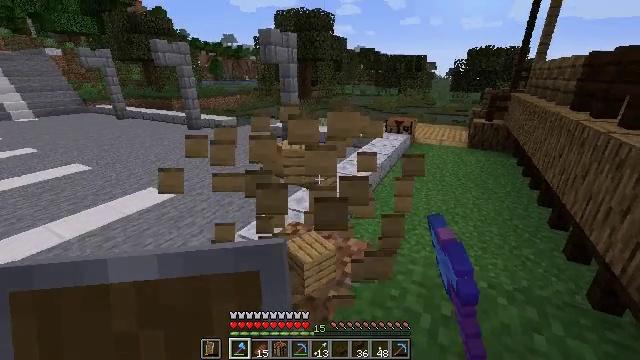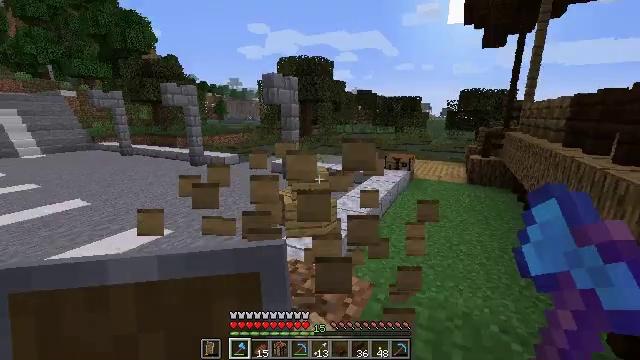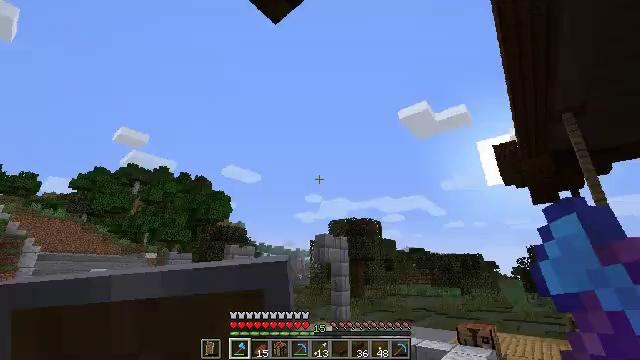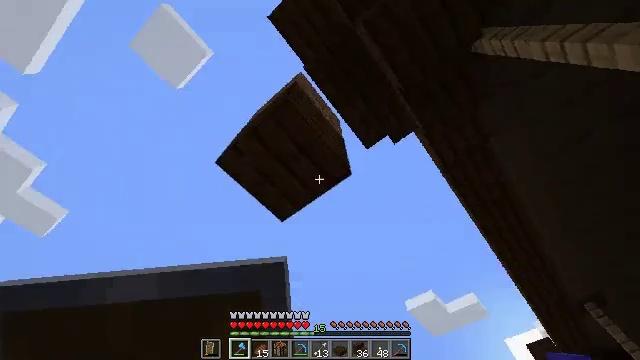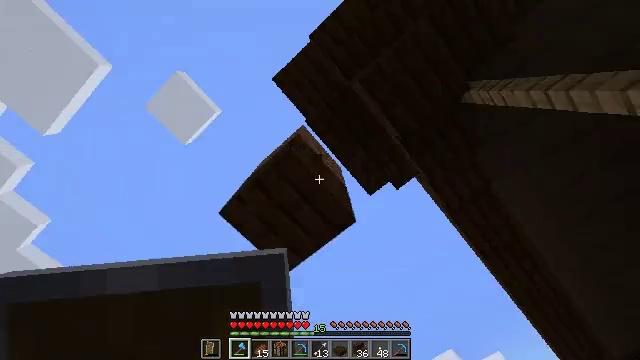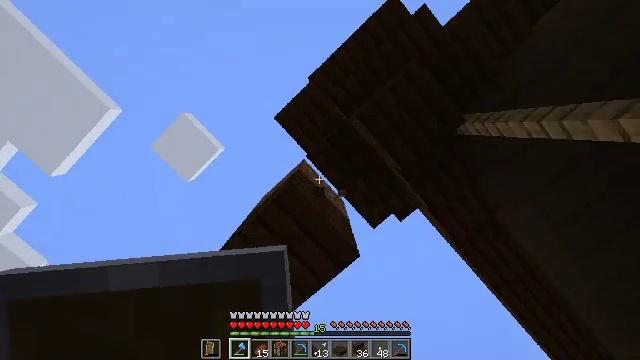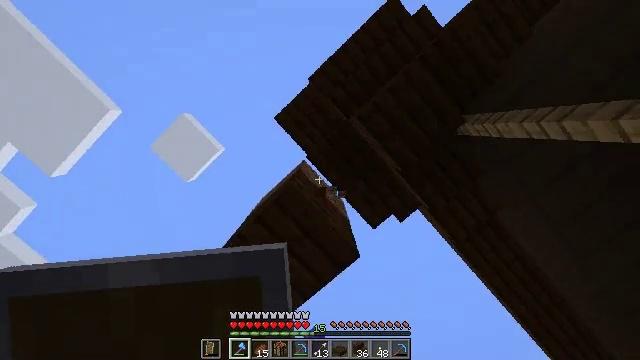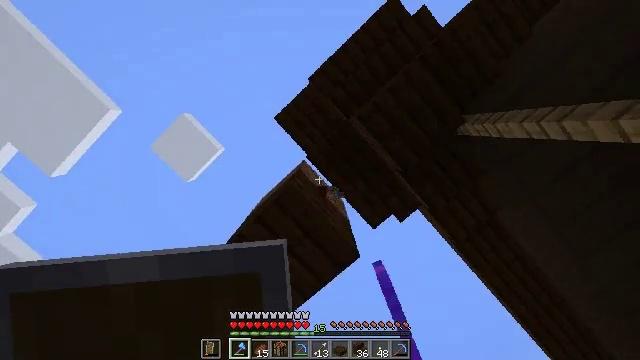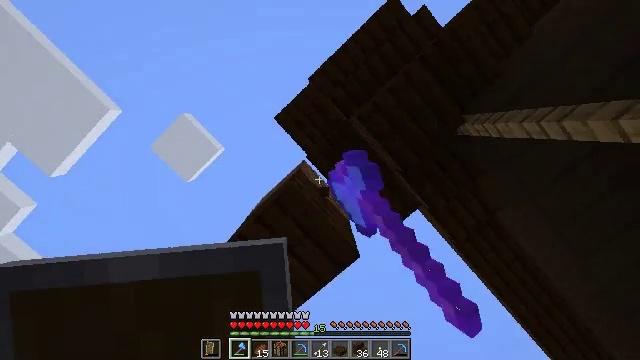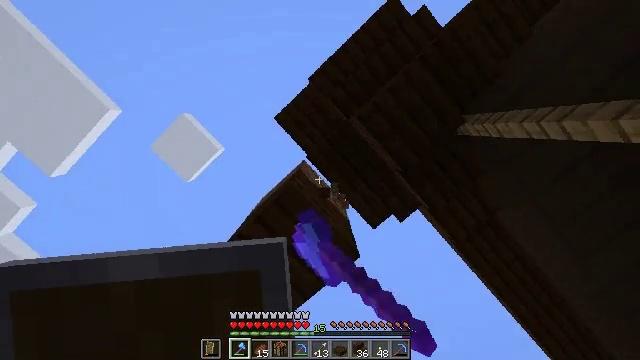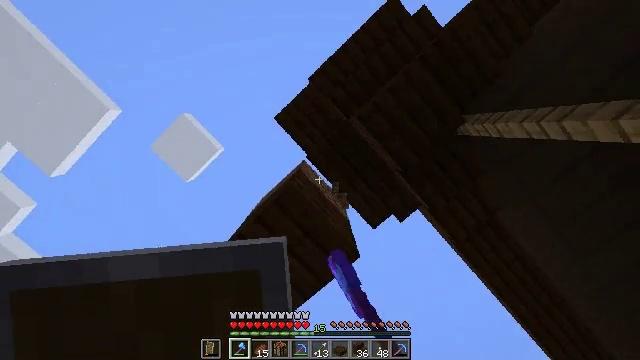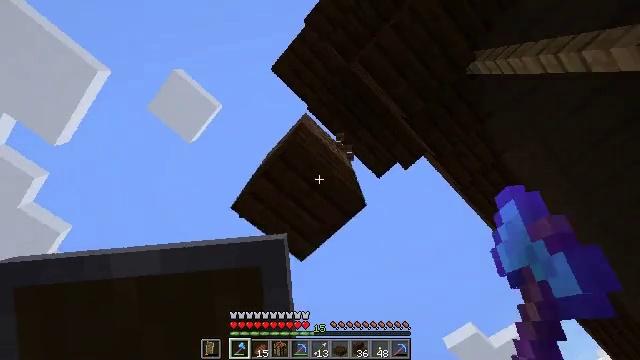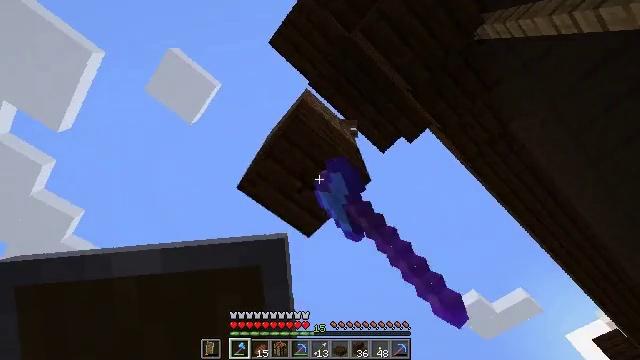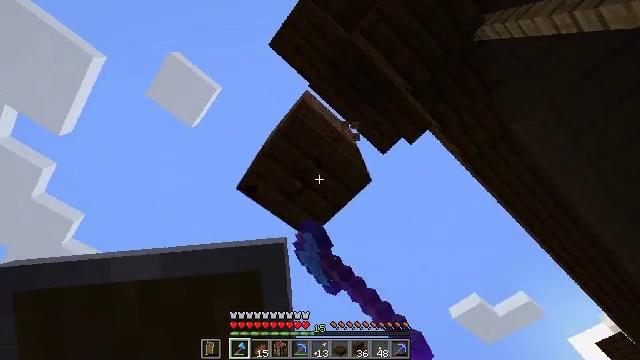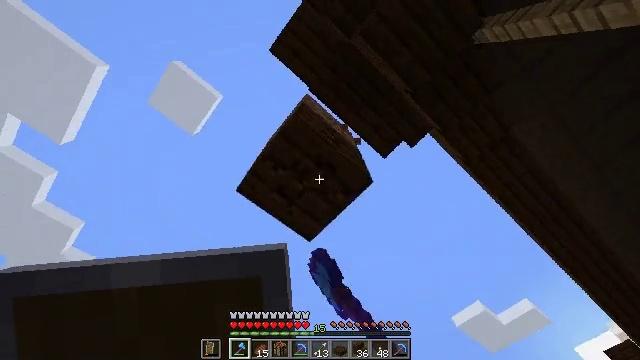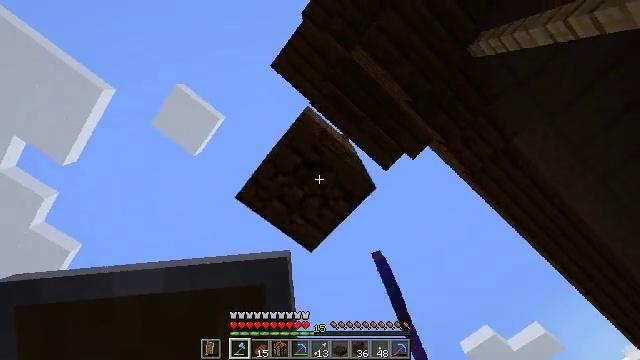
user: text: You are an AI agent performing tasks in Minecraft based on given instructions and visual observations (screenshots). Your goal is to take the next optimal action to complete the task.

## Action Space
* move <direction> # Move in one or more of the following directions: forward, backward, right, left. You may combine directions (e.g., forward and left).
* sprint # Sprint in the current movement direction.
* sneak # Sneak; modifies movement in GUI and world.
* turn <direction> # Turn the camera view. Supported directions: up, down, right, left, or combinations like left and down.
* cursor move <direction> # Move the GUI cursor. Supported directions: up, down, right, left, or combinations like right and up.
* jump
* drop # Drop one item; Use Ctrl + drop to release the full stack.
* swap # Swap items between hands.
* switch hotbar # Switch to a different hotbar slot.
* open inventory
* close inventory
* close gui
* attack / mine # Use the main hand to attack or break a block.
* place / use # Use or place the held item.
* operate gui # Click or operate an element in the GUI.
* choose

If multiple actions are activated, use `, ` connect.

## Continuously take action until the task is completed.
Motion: motion action
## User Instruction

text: Mine dark oak planks.
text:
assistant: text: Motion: turn up, attack / mine
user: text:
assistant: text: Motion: turn left and up, attack / mine
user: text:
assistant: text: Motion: turn up, attack / mine
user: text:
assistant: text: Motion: turn left and up, attack / mine
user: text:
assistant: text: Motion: turn left and up, attack / mine
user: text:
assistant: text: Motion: attack / mine
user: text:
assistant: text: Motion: attack / mine
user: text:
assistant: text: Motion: attack / mine
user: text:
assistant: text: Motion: attack / mine
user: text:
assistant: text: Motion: attack / mine
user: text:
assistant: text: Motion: turn left and down, attack / mine
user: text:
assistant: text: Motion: turn left and down, attack / mine
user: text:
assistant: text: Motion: move forward, attack / mine
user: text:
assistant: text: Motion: move forward, turn up, attack / mine
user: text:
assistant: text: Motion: move forward, turn up, attack / mine
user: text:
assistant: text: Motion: turn up, attack / mine
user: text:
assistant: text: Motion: attack / mine
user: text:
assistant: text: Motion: attack / mine
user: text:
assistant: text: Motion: move forward, attack / mine
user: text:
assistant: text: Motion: move forward, attack / mine
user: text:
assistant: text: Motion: attack / mine